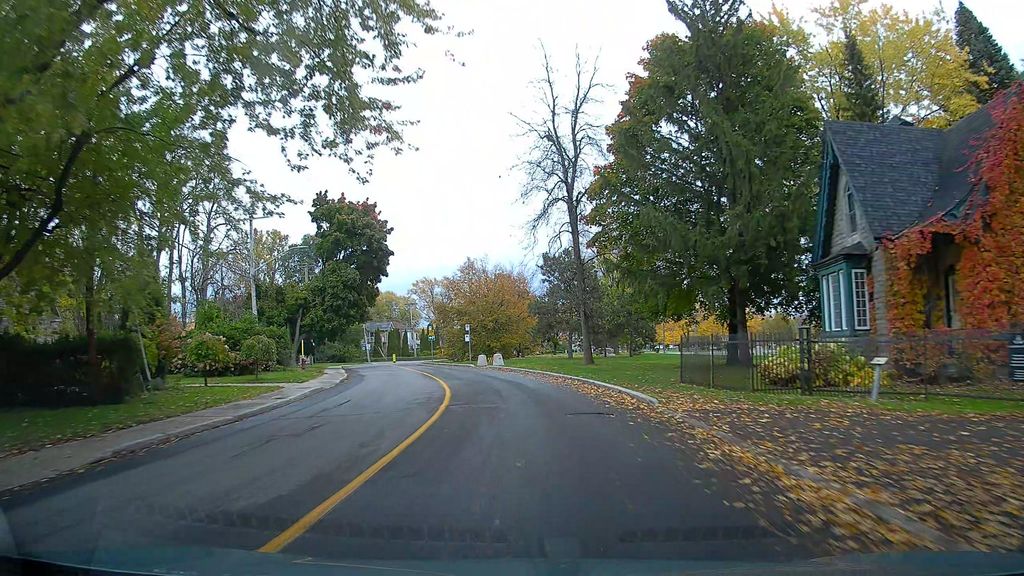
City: montreal